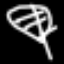
Label: leaf